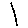
Label: flower